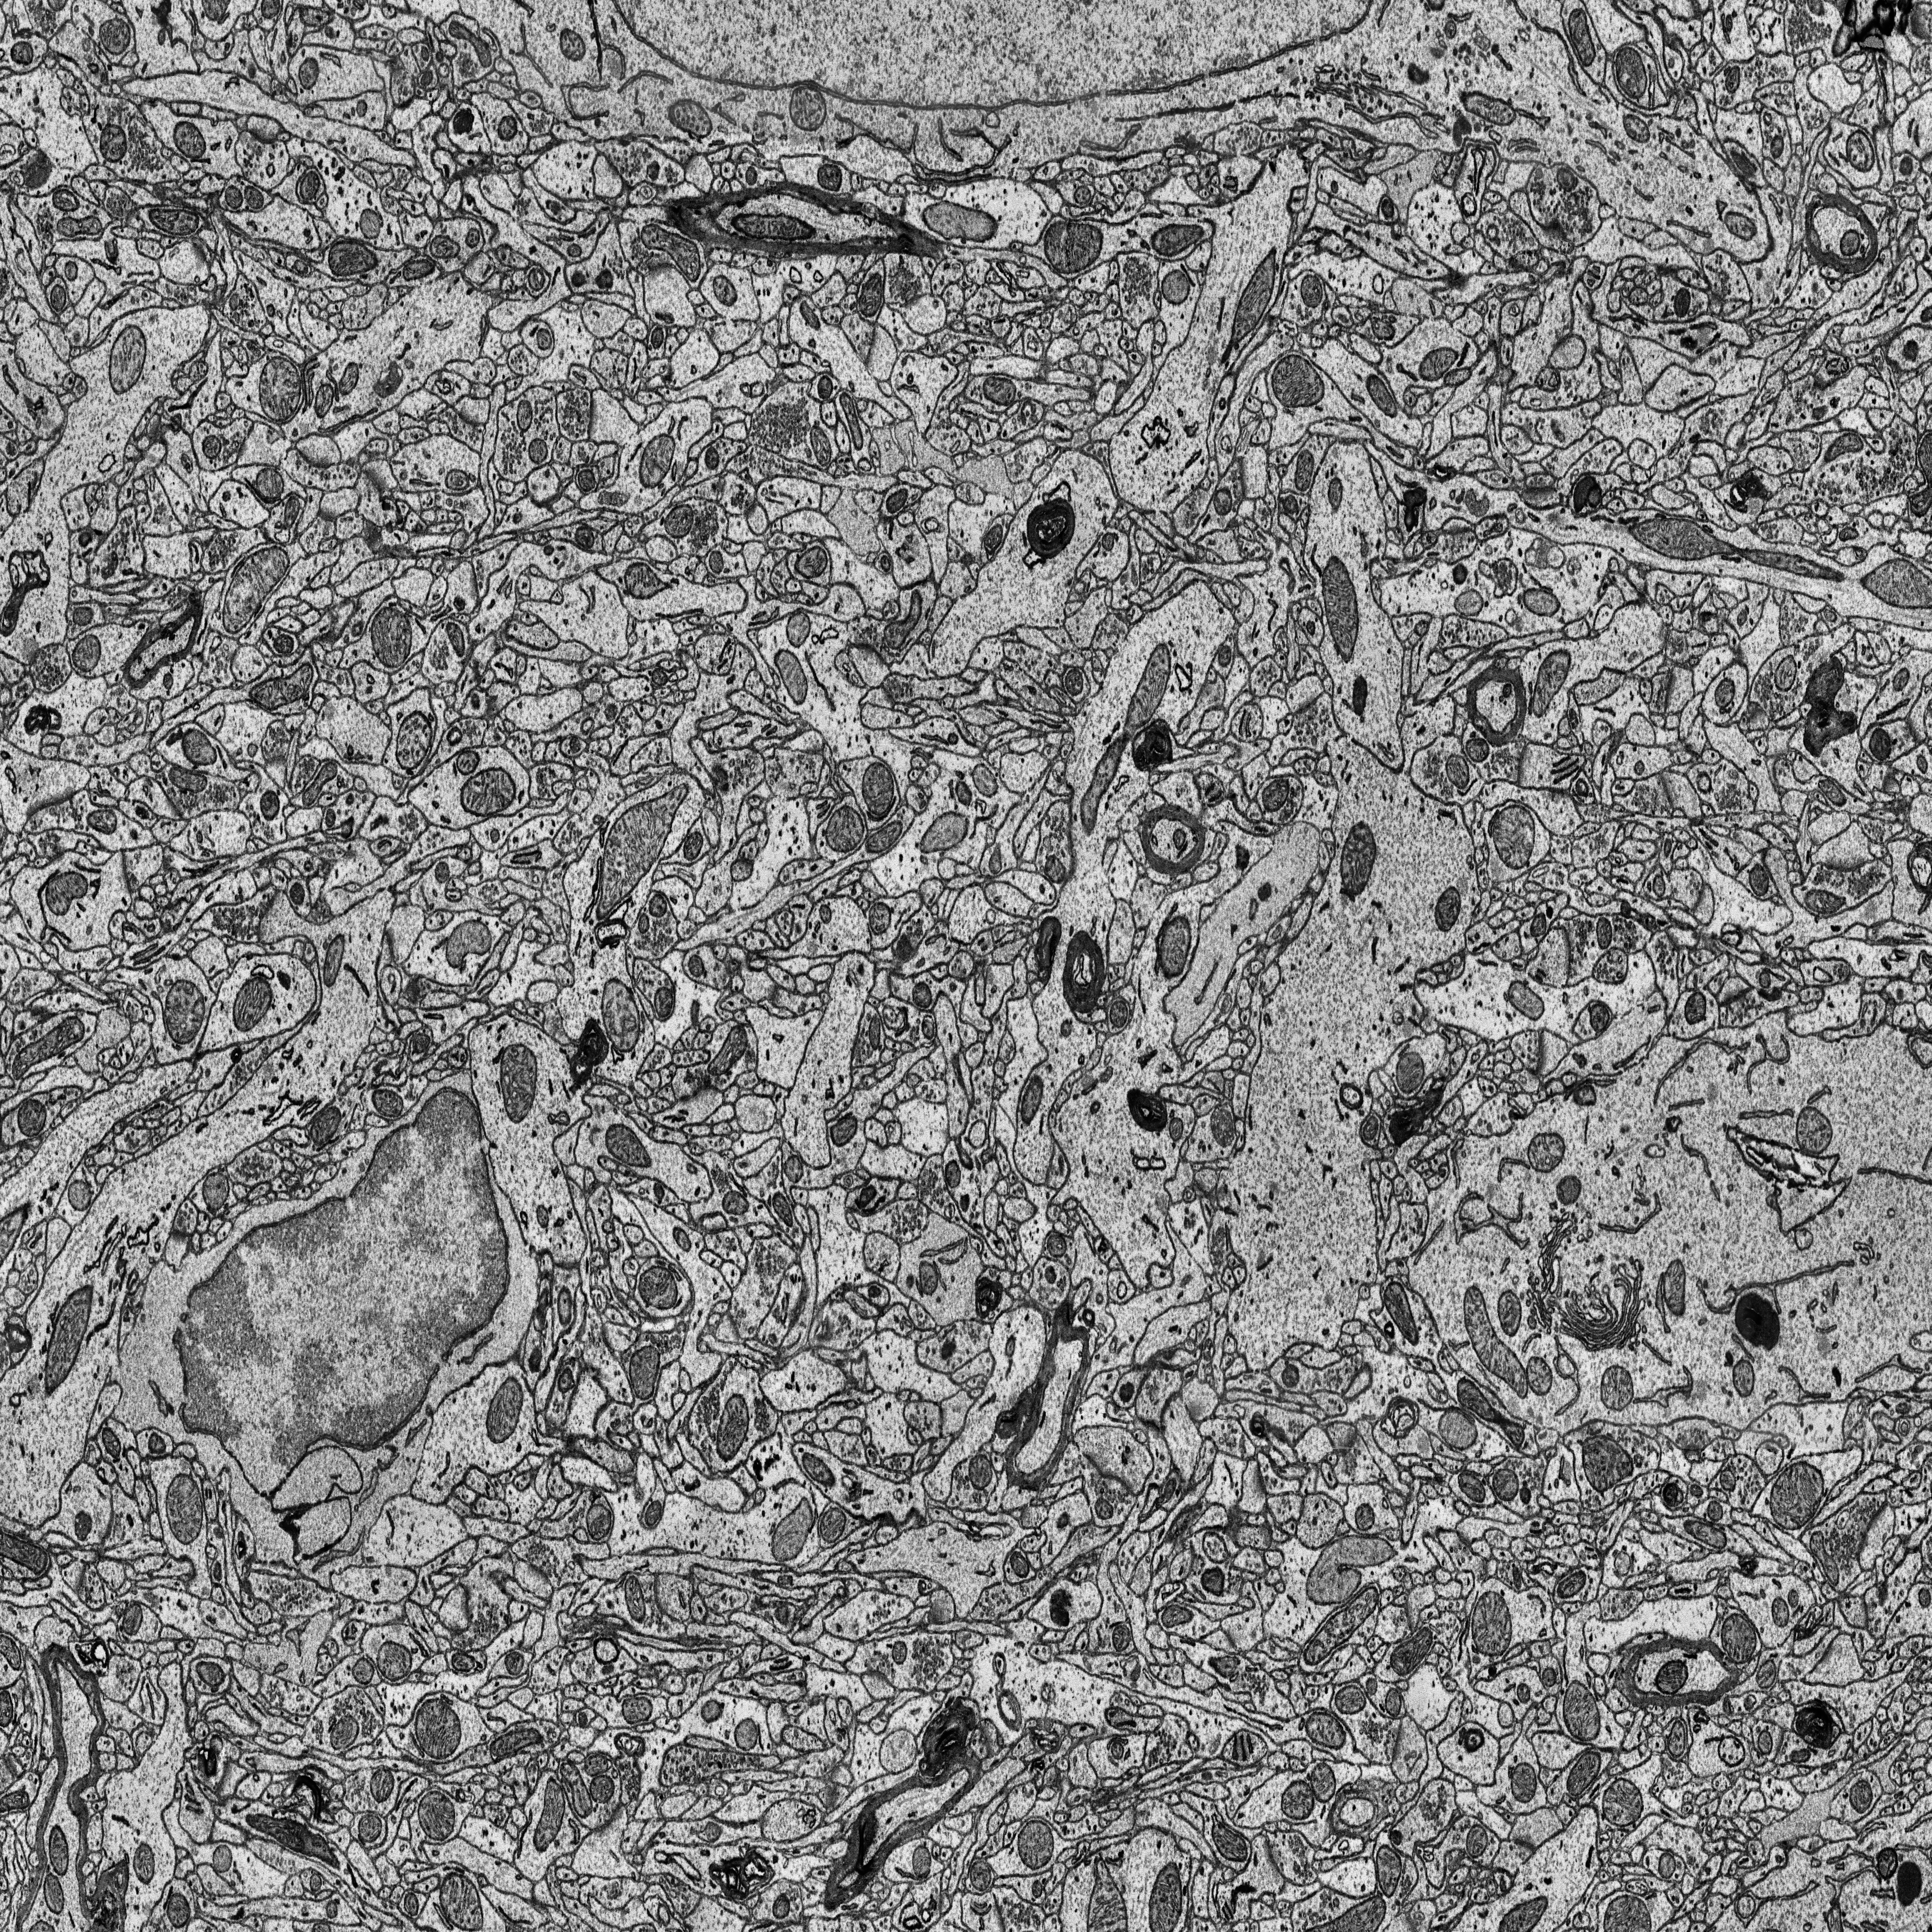
Electron microscopy slice of rat cortex tissue
Slice depth (z): 105
Mitochondria instances in slice: 383